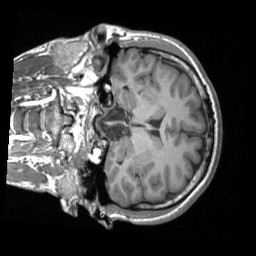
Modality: T1w
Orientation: coronal
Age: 25
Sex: male